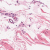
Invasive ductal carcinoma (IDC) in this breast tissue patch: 0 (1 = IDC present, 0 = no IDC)